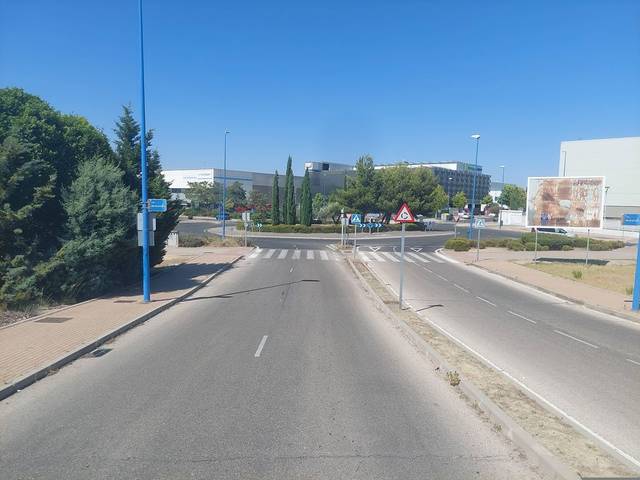
Region: Spain
Coordinates: 40.304, -3.776